Interaction volume radius: 5 \u00c5
Interaction volume height: 10 \u00c5
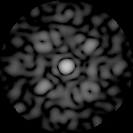
Disorder parameter: 0.5347